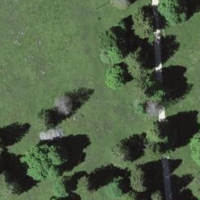
EUNIS habitat code: 23
Species observed at this site:
Cardamine heptaphylla